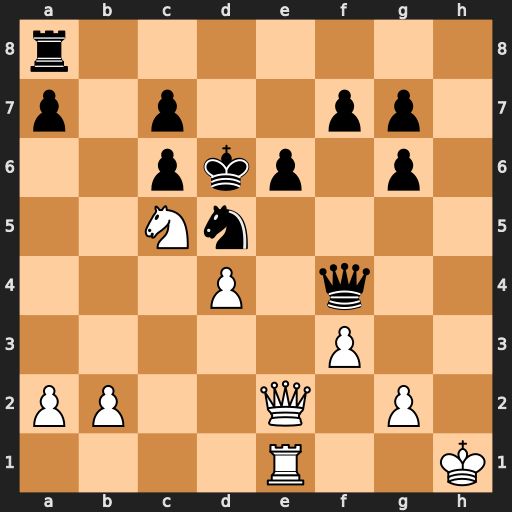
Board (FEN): r7/p1p2pp1/2pkp1p1/2Nn4/3P1q2/5P2/PP2Q1P1/4R2K
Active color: w
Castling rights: -
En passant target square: -
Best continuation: Qxe6+ fxe6 Rxe6#